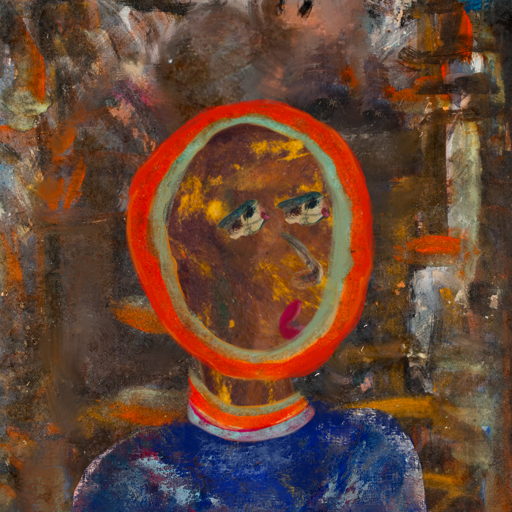
Background: GypsyQueen, Head And Neck Side: Comrade, Face Side: Pipe, Bust: Irani, Hair Side: Sisters, Head Accessory: Blank, Second Necklace: Blank, Necklace: Sisters, Baby: Blank